Field crop: maize
Growth stage: 2
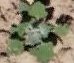
Species: chenopodium